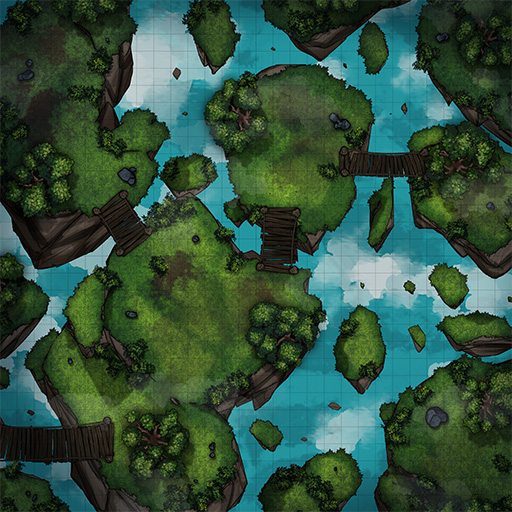
A D&D Grid Map sky background floating islands with bridges between them (Sky Passage Map)